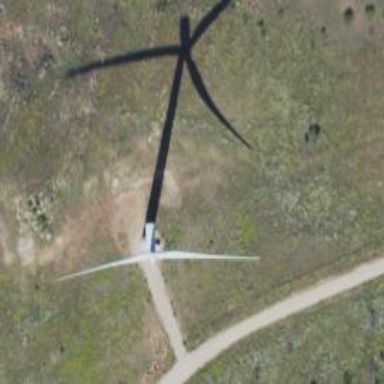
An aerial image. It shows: Wind generator with horizontal axis. The generator is wind turbine.